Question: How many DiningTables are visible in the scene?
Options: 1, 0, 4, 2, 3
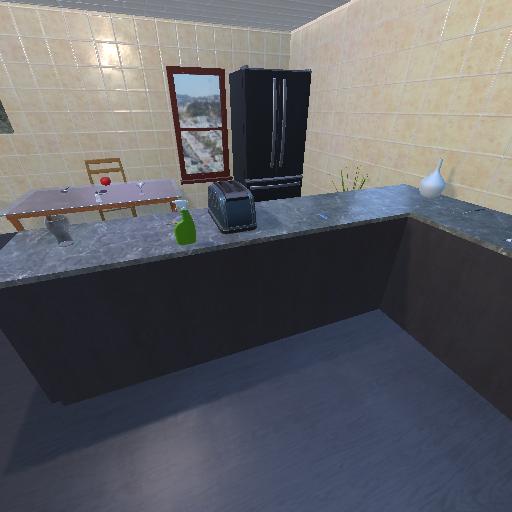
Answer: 1